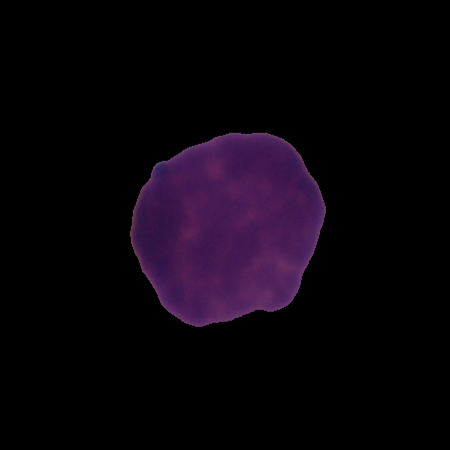
Label: healthy